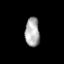
Tissue: prostate
Cell type: T cells
Senescence score: 0.7748
Nuclear area (px): 416
Mean DAPI intensity: 169.808